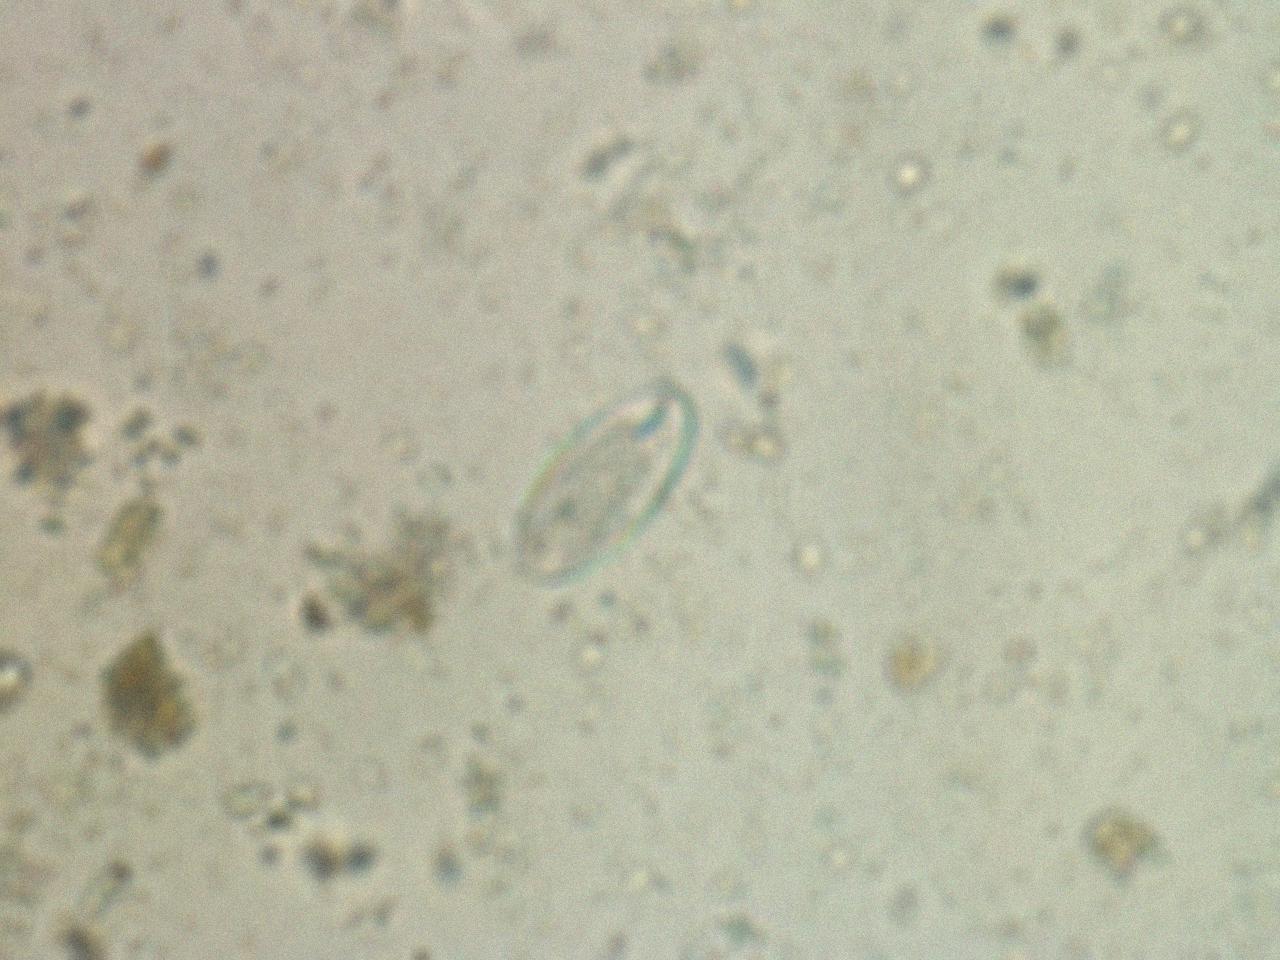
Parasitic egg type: Enterobius vermicularis